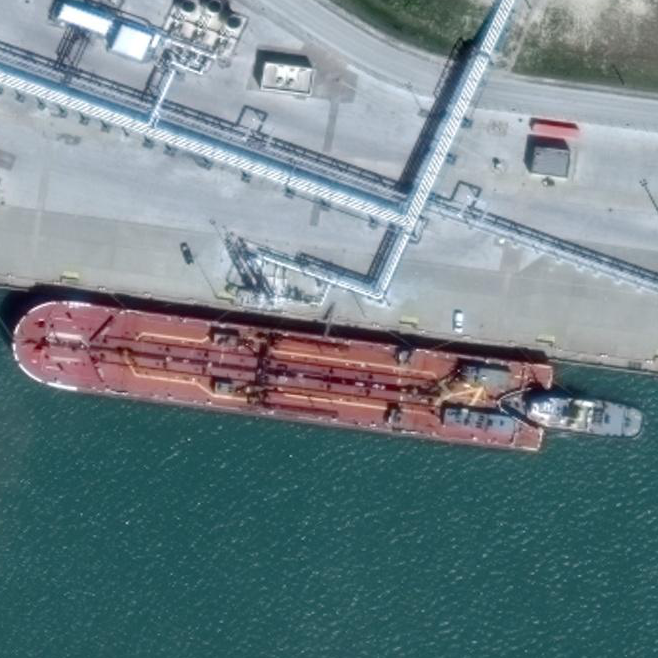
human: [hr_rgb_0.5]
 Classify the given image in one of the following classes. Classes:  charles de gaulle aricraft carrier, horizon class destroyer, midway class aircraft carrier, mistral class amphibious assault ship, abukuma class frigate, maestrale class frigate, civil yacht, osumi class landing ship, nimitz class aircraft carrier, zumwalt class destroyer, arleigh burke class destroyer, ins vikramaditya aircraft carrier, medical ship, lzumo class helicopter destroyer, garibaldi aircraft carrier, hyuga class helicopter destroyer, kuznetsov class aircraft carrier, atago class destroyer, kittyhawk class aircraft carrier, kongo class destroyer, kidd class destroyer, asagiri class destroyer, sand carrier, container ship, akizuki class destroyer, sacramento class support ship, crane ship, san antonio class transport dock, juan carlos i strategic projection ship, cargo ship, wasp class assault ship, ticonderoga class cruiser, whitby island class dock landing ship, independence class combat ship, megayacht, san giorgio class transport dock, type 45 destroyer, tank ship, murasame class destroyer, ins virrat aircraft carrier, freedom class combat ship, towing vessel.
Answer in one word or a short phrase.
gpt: Tank ship